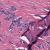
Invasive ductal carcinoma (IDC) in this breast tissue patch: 1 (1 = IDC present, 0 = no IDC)